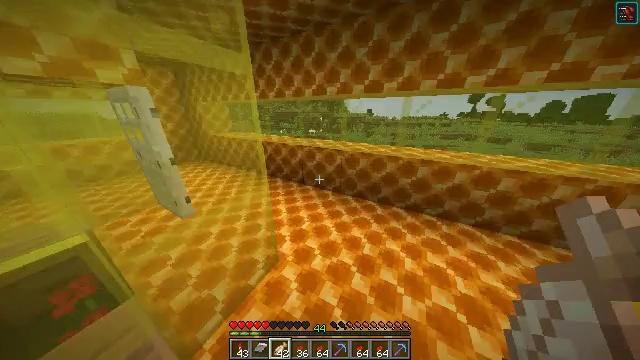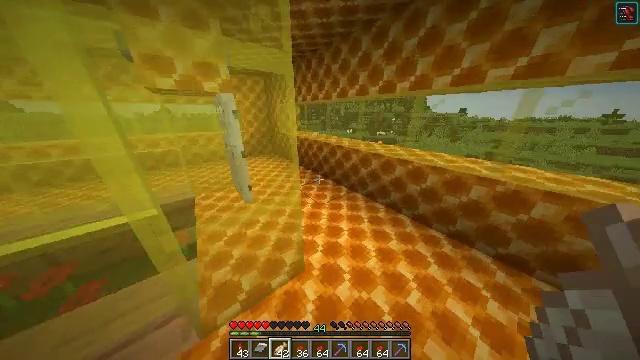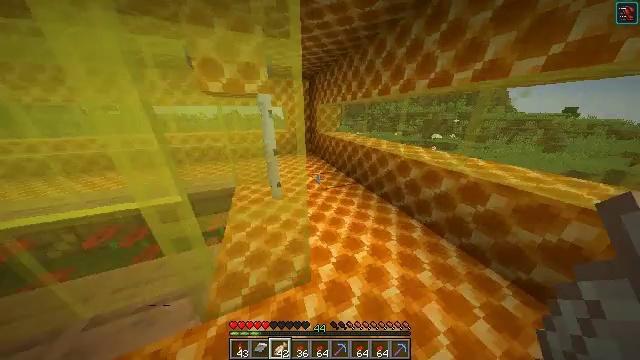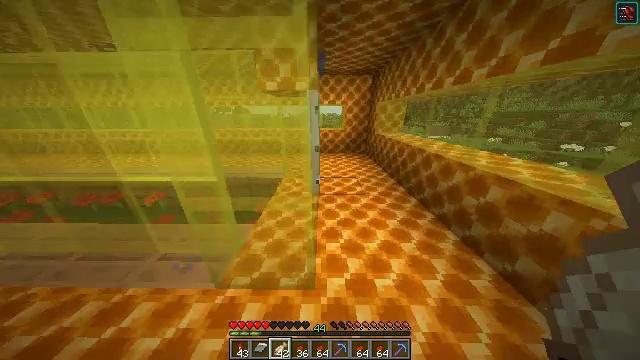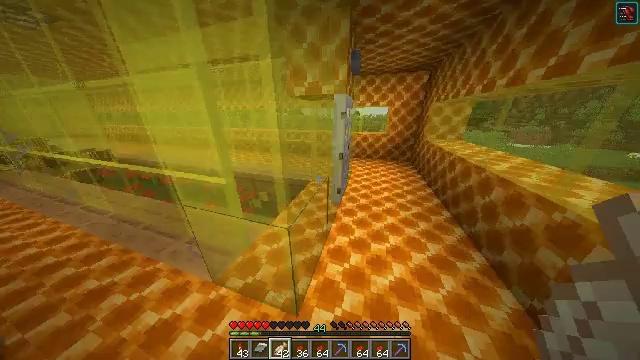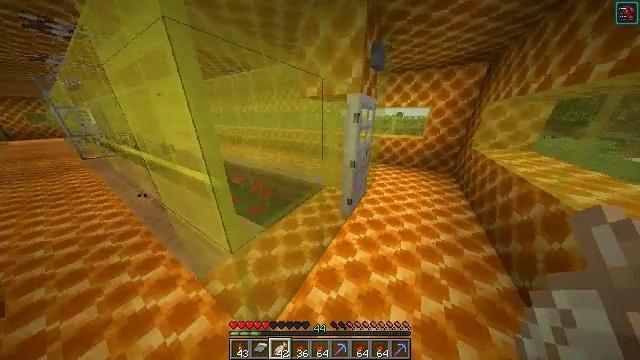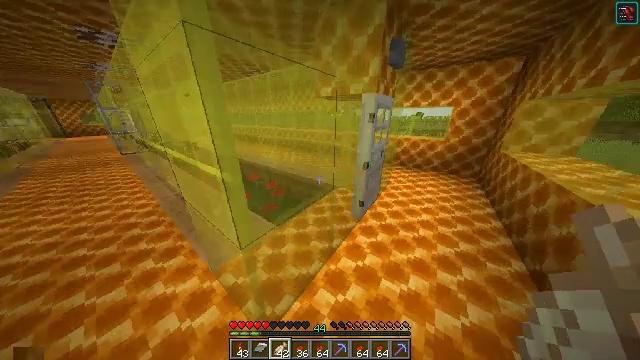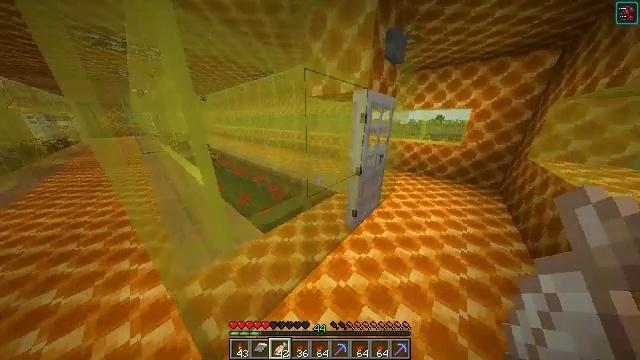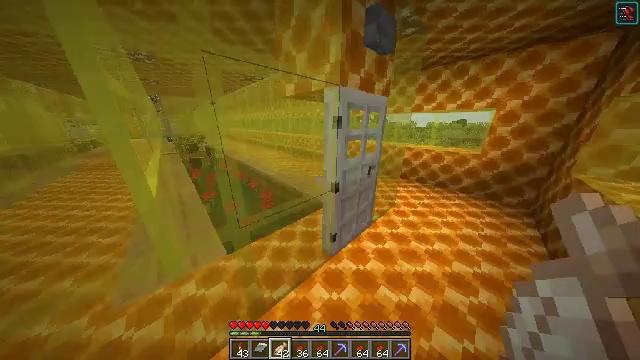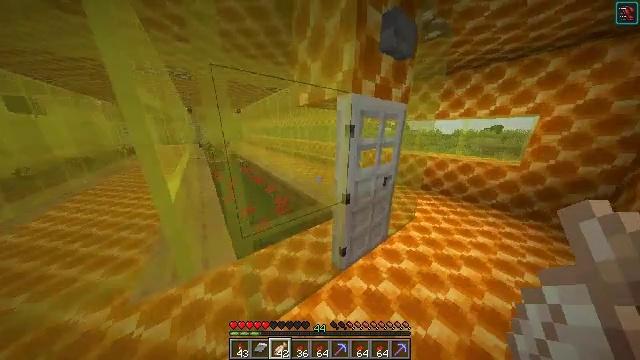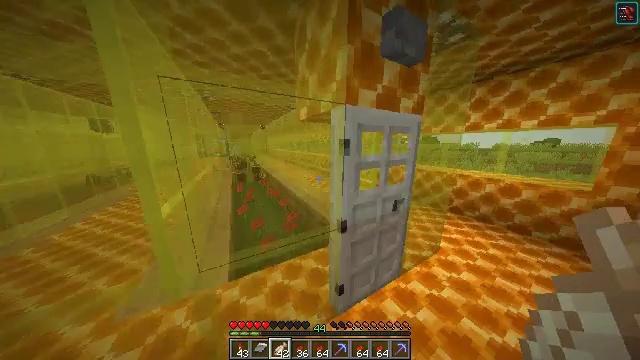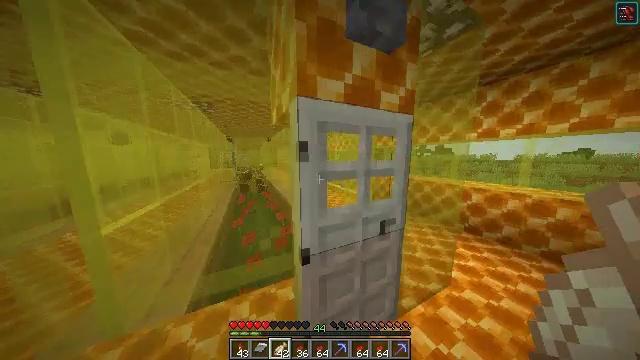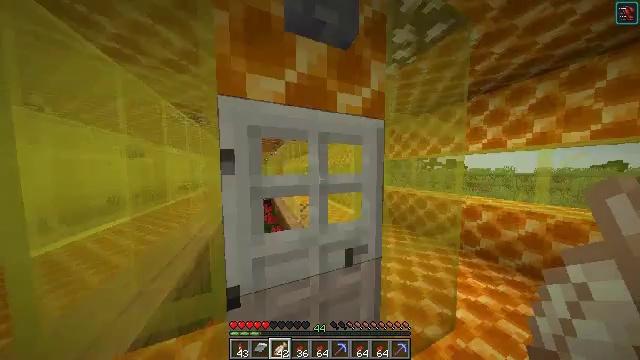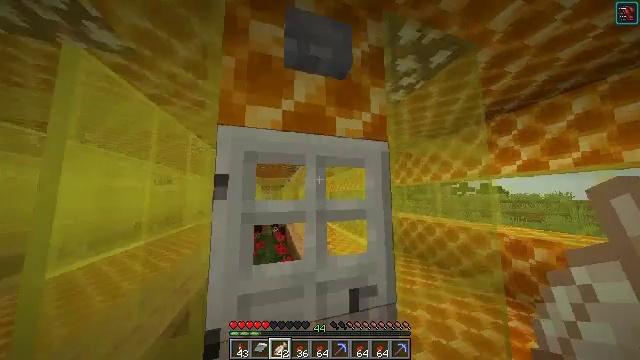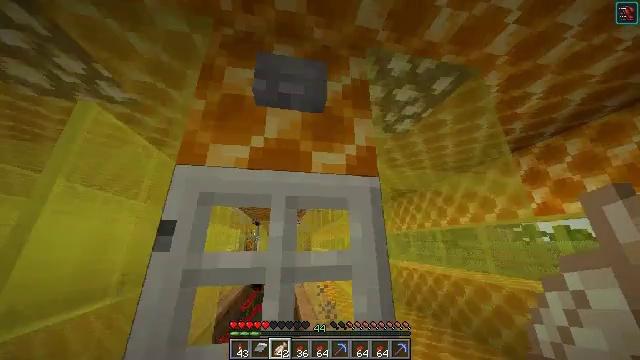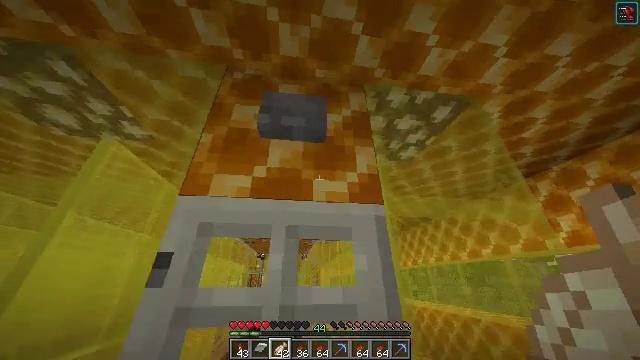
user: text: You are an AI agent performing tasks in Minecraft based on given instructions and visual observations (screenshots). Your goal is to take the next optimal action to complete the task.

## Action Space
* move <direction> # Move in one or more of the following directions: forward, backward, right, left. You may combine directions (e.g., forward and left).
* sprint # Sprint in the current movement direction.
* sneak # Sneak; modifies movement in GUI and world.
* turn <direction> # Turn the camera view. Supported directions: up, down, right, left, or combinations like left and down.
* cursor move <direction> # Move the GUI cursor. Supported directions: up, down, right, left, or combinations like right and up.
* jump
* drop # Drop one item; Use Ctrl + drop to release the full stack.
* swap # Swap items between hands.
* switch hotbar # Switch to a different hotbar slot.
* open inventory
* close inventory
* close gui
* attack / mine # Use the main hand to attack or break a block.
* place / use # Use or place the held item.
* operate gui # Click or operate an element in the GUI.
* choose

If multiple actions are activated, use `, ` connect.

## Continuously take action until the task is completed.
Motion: motion action
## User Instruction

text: Create a honey block using four honey bottles.
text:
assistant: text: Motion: move forward and move right, turn left
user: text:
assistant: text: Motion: move forward and move right, turn left
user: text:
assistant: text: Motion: move forward and move right, turn left
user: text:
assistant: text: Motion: move forward and move right, turn left
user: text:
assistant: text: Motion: move forward and move right, turn left
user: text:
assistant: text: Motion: move forward and move right, turn left
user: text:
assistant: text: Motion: move forward and move right, turn left
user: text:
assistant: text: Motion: move forward and move right, turn left and up
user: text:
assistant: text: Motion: move forward and move right, turn left and up
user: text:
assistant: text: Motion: move forward and move right, turn left and up
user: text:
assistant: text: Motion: move forward and move right, turn left and up
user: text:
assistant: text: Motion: move right, turn left and up
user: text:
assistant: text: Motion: turn left and up
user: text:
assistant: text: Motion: turn left and up
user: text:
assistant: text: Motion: turn left and up
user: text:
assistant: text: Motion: turn left and up
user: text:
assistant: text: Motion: turn left and up
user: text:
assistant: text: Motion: turn left and up
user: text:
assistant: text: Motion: turn up
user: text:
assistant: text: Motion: turn left and up
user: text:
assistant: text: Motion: turn left
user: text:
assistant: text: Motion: turn left
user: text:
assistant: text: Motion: turn left
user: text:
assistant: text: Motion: use / place
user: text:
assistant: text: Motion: turn down
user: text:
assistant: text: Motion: turn right and down
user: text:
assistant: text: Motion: turn right and down
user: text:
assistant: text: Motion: turn down
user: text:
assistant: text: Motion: move forward, turn down
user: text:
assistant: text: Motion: move forward, turn right and down